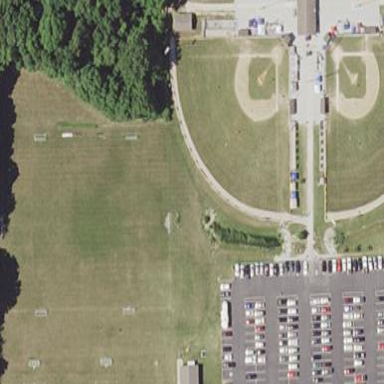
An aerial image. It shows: Softball pitch for leisure and sport activities.